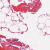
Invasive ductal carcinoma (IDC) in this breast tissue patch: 0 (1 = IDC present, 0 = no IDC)